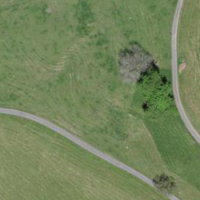
EUNIS habitat code: 52
Species observed at this site:
Buteo buteo
Anthus pratensis
Corvus corone
Parus major